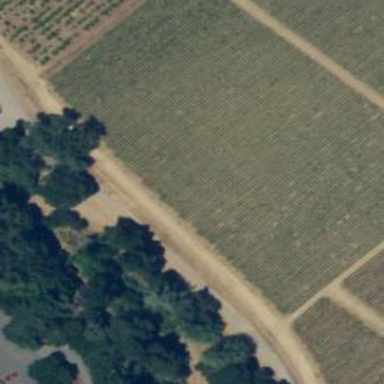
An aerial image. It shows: Vineyard where grapes are grown.